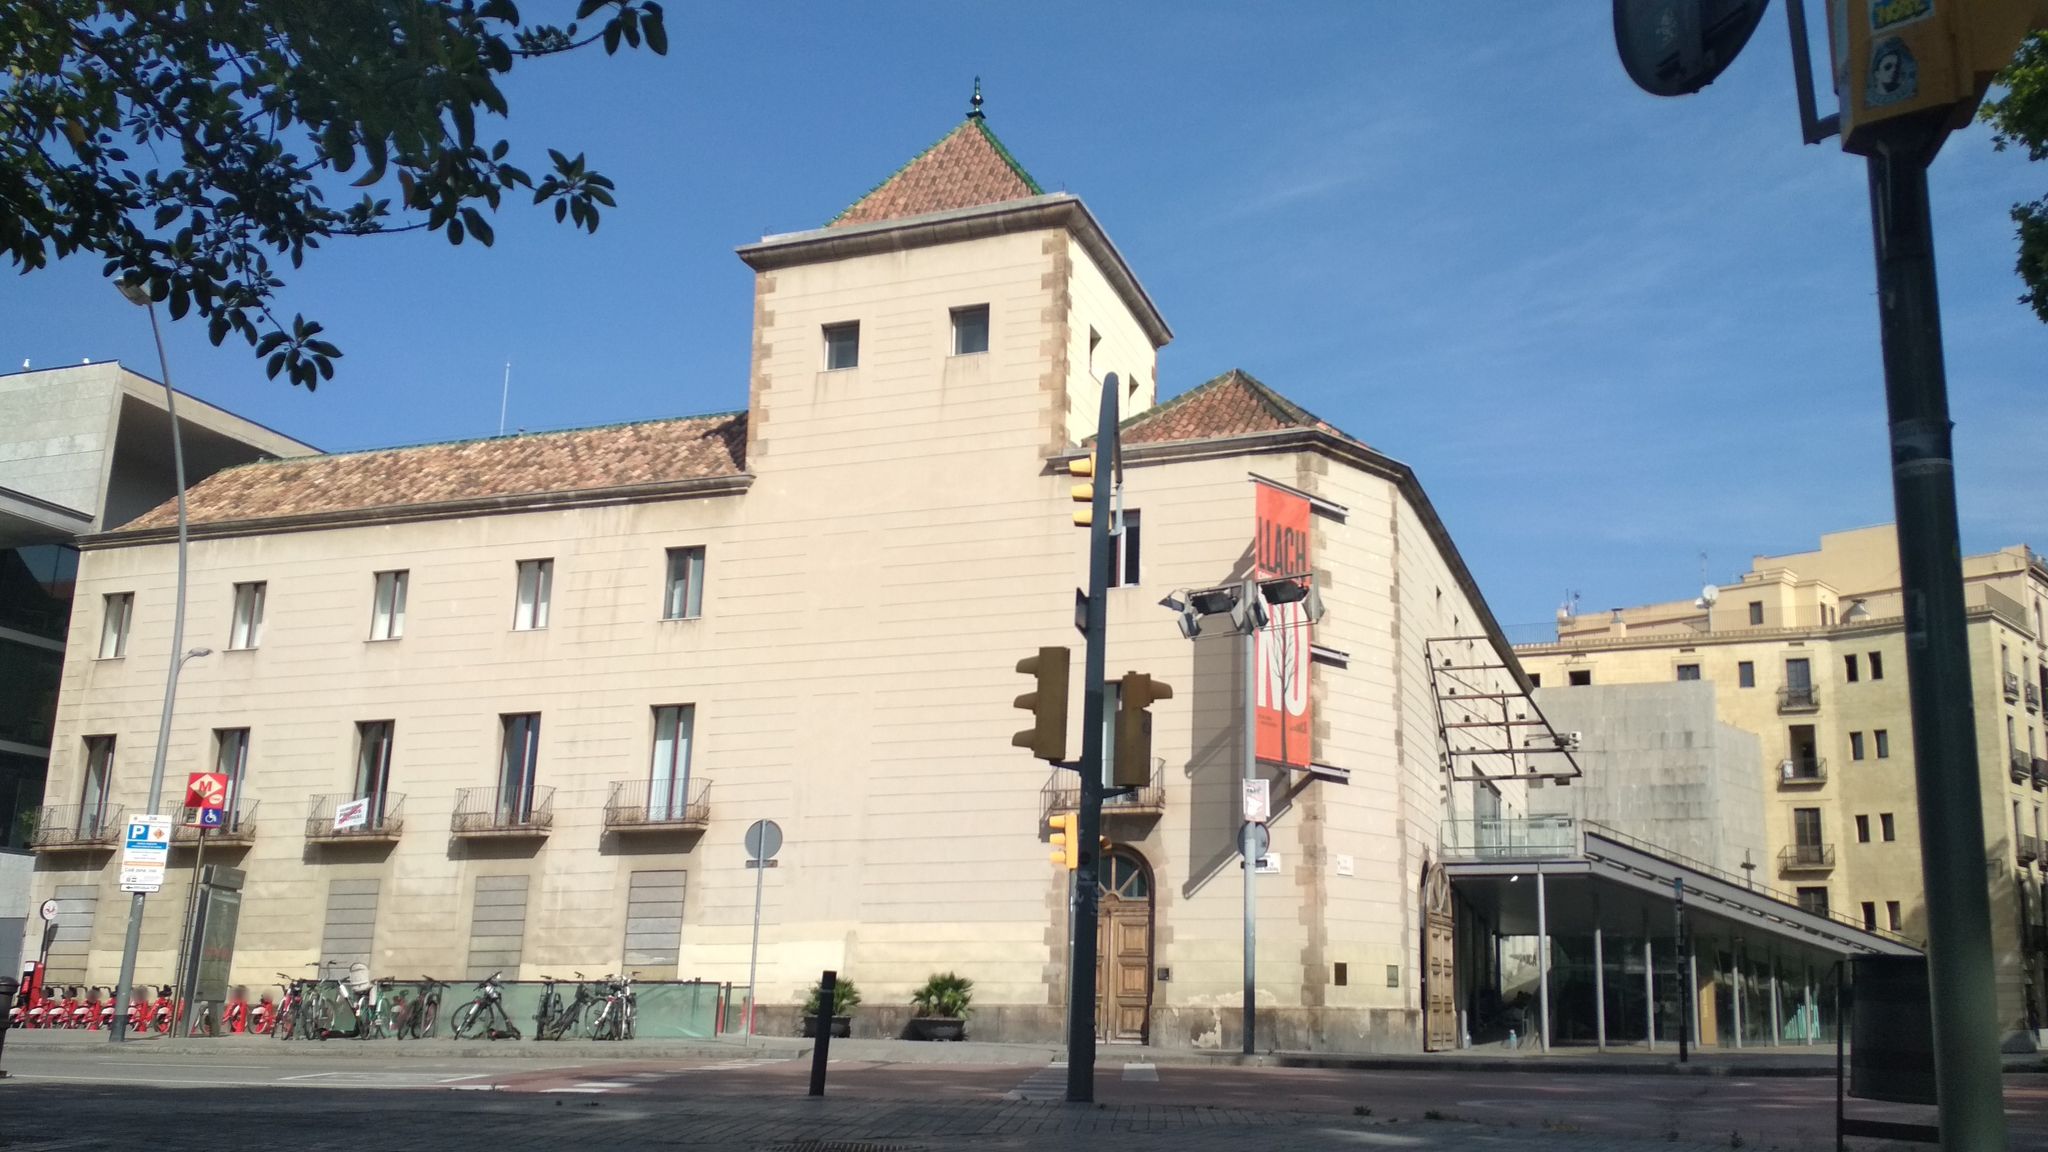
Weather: clear
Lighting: day
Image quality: good
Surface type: walking surface
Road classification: pedestrian, corridor
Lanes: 1
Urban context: urban centre
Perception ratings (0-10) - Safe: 3, Lively: 8.97, Beautiful: 8.01, Boring: 7.23, Depressing: 4.37, Wealthy: 6.51